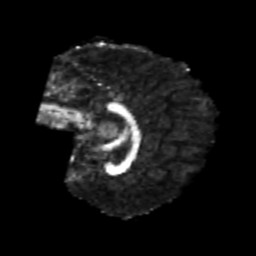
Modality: FA
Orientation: sagittal
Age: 20
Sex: female
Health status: healthy
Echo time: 0.074 s